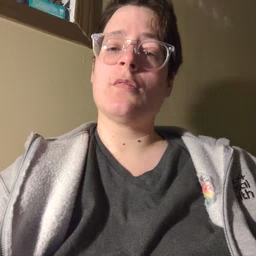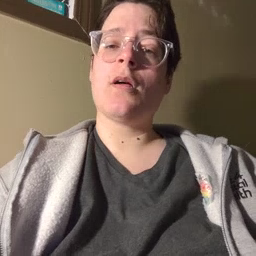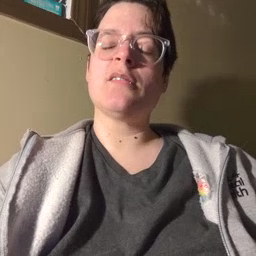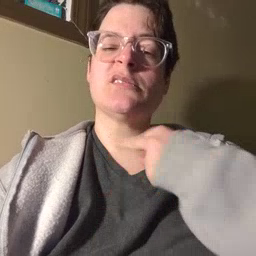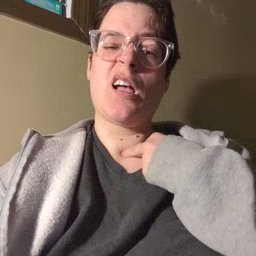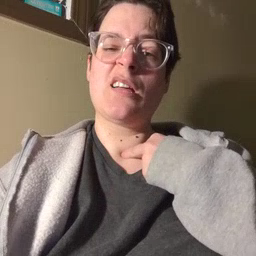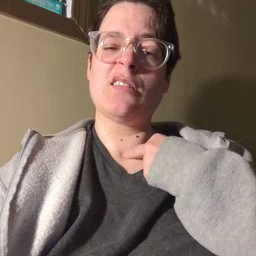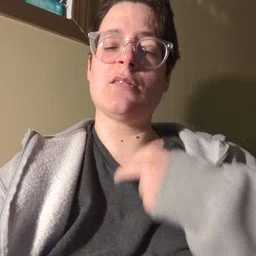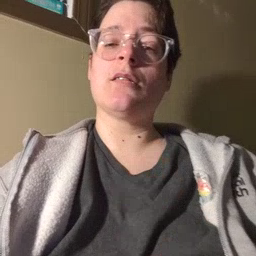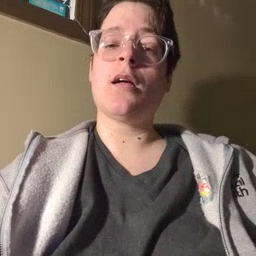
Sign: stuck